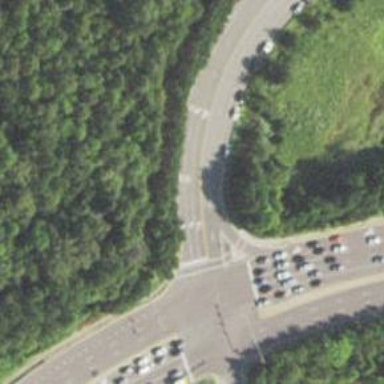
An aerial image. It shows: Marked crossing on cycleway road.